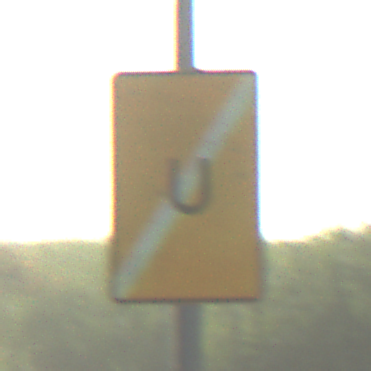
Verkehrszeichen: EndeUmleitung
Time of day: SunriseSunset
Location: Outdoor (Suburban)
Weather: PartlyCloudy
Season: NotSpecified
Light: Natural